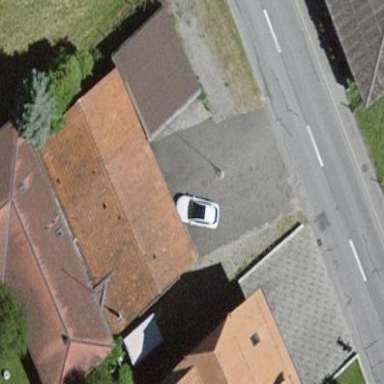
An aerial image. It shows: Garage building.